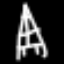
Label: The Eiffel Tower